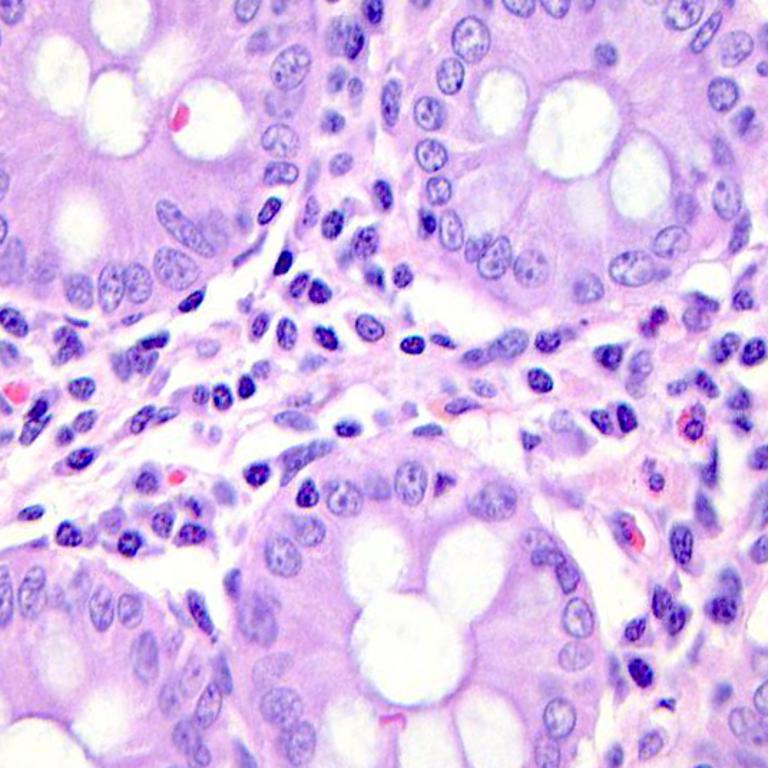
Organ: colon
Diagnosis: benign